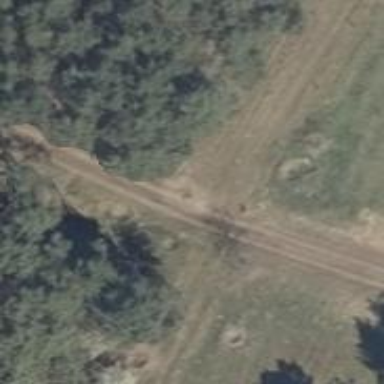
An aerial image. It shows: Grassy track with grade 5 track type.